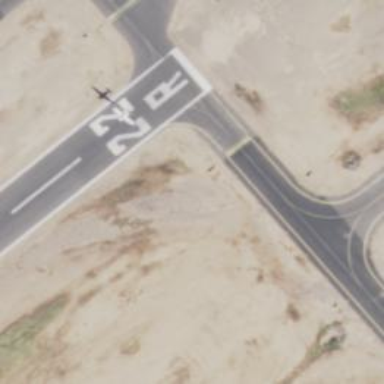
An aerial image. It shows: Image of taxiway at airport.